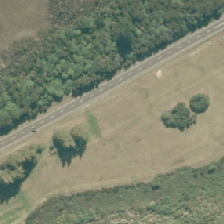
Land cover: low_producing_grassland